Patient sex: M
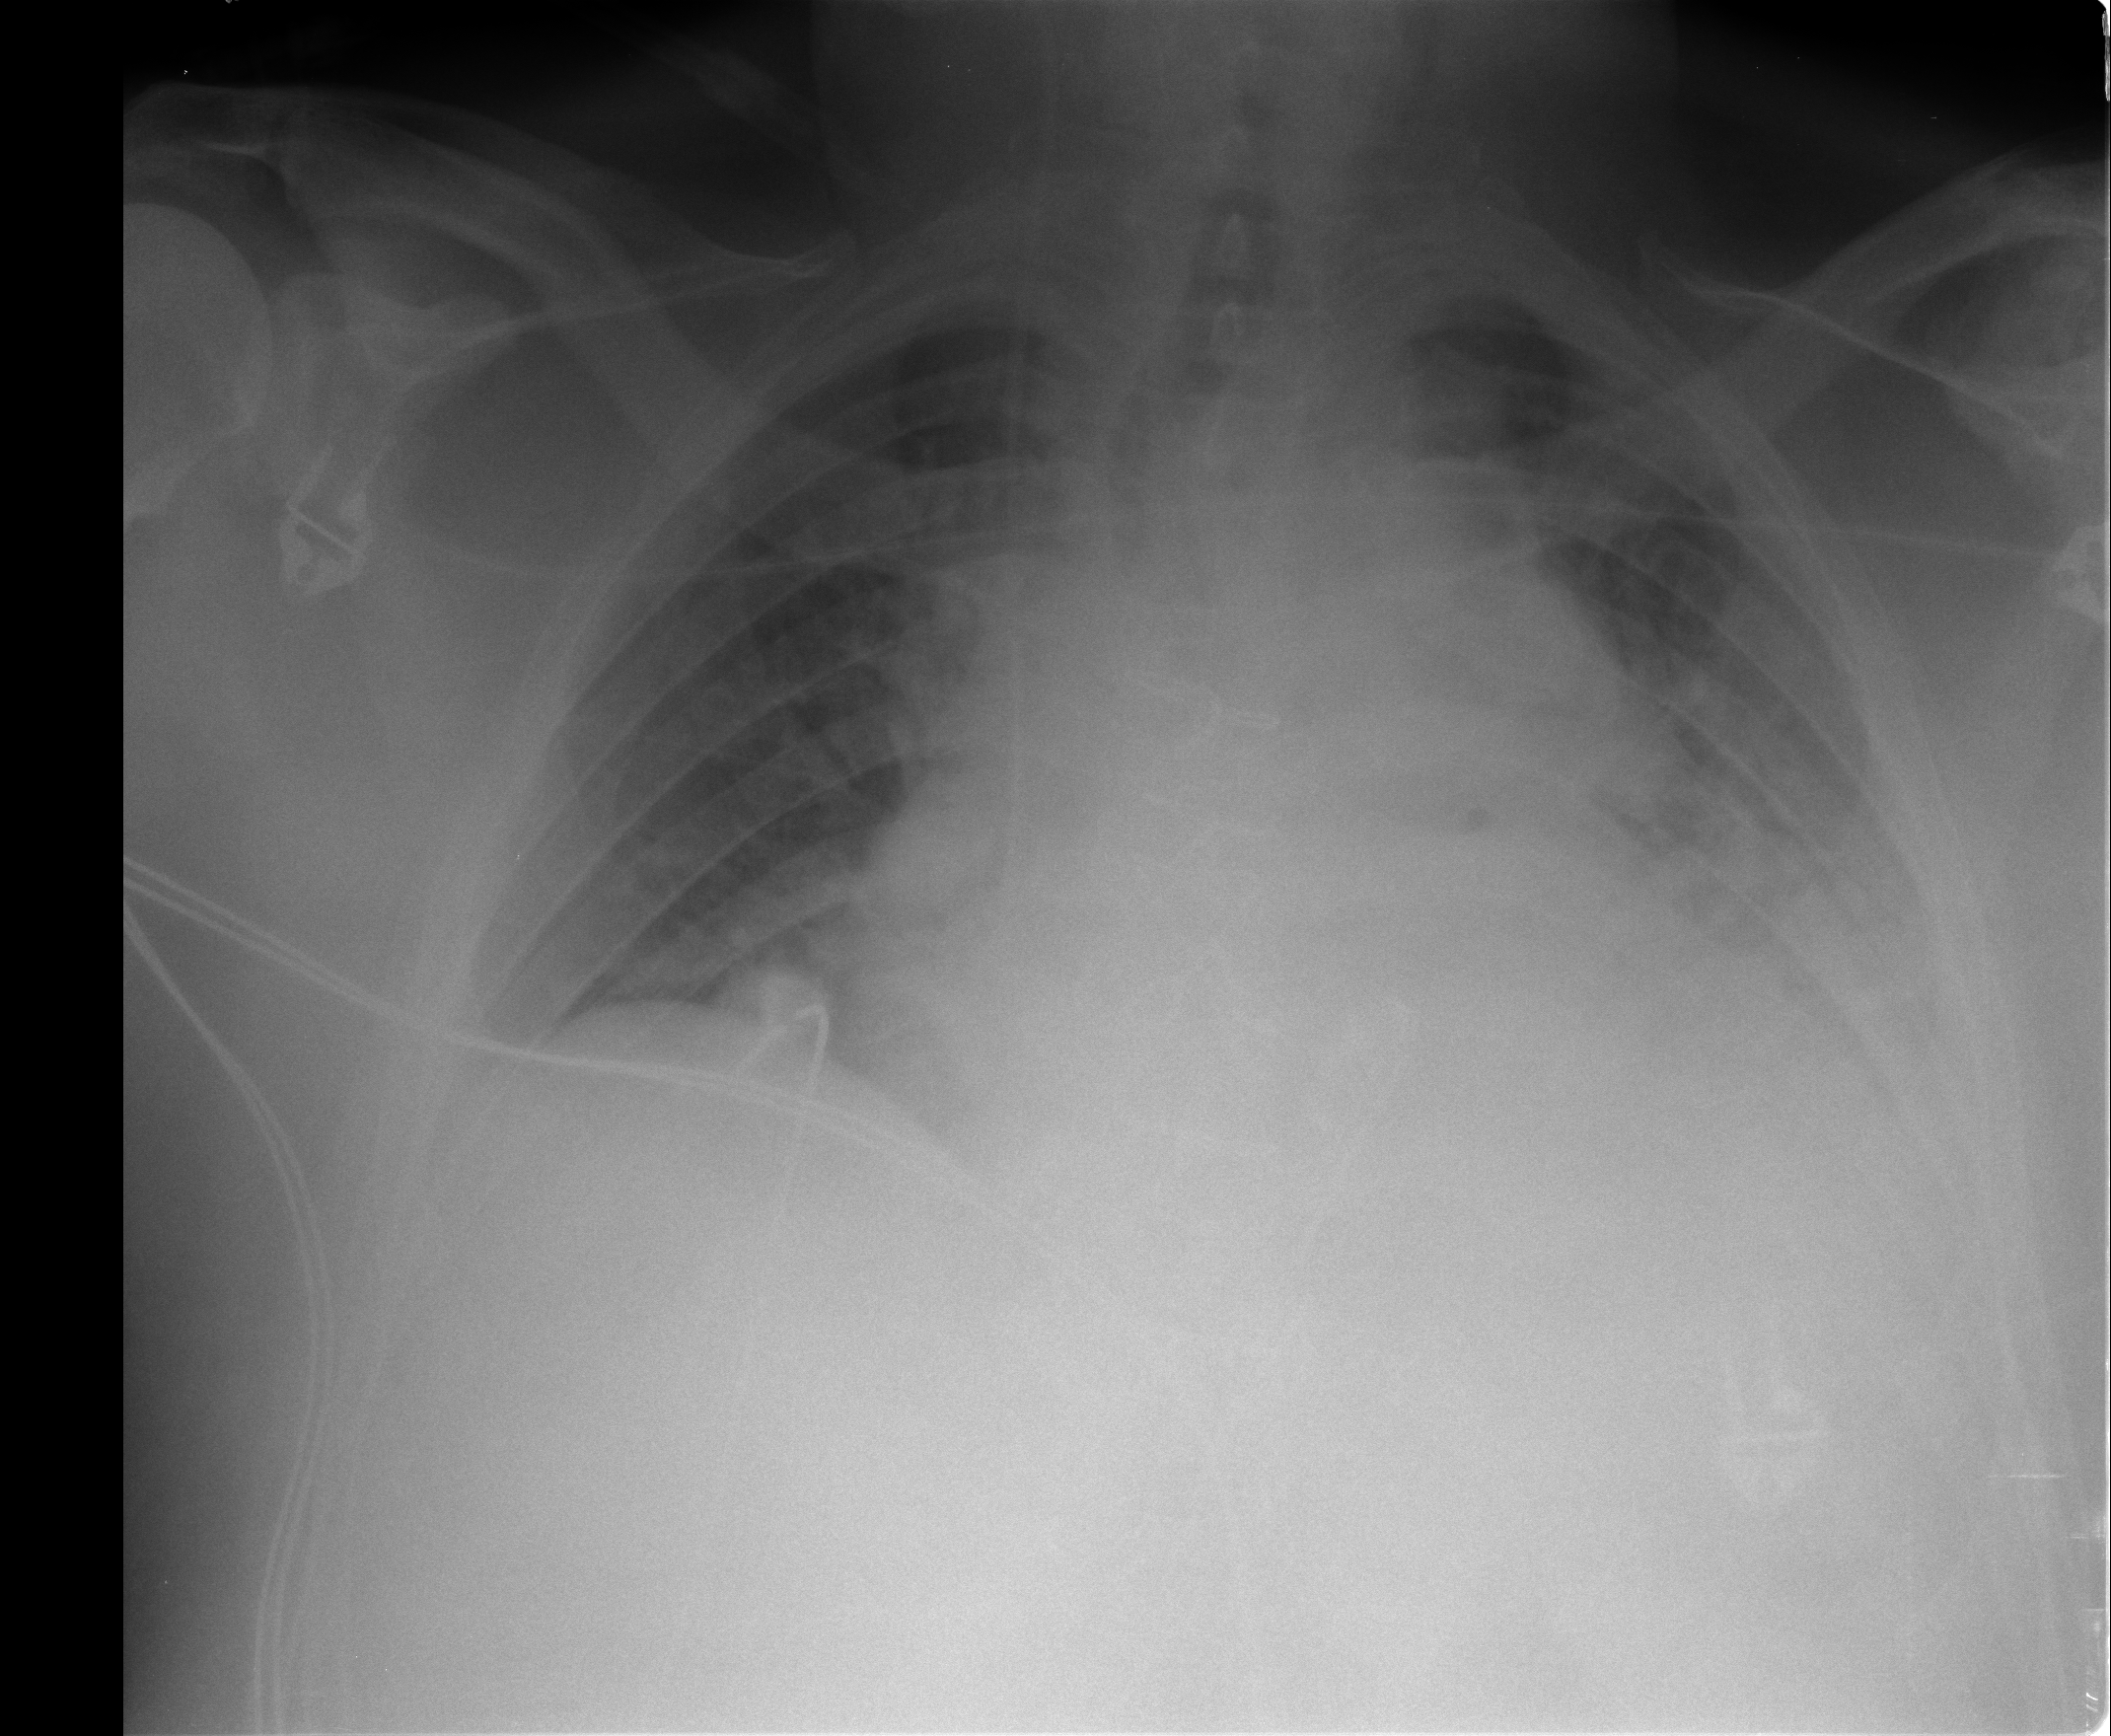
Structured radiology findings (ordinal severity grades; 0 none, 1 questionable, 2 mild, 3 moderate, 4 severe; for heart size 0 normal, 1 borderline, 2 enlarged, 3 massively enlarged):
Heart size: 1
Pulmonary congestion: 0
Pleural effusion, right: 0
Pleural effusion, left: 2
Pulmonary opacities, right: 0
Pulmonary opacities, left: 2
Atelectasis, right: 2
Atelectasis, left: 2